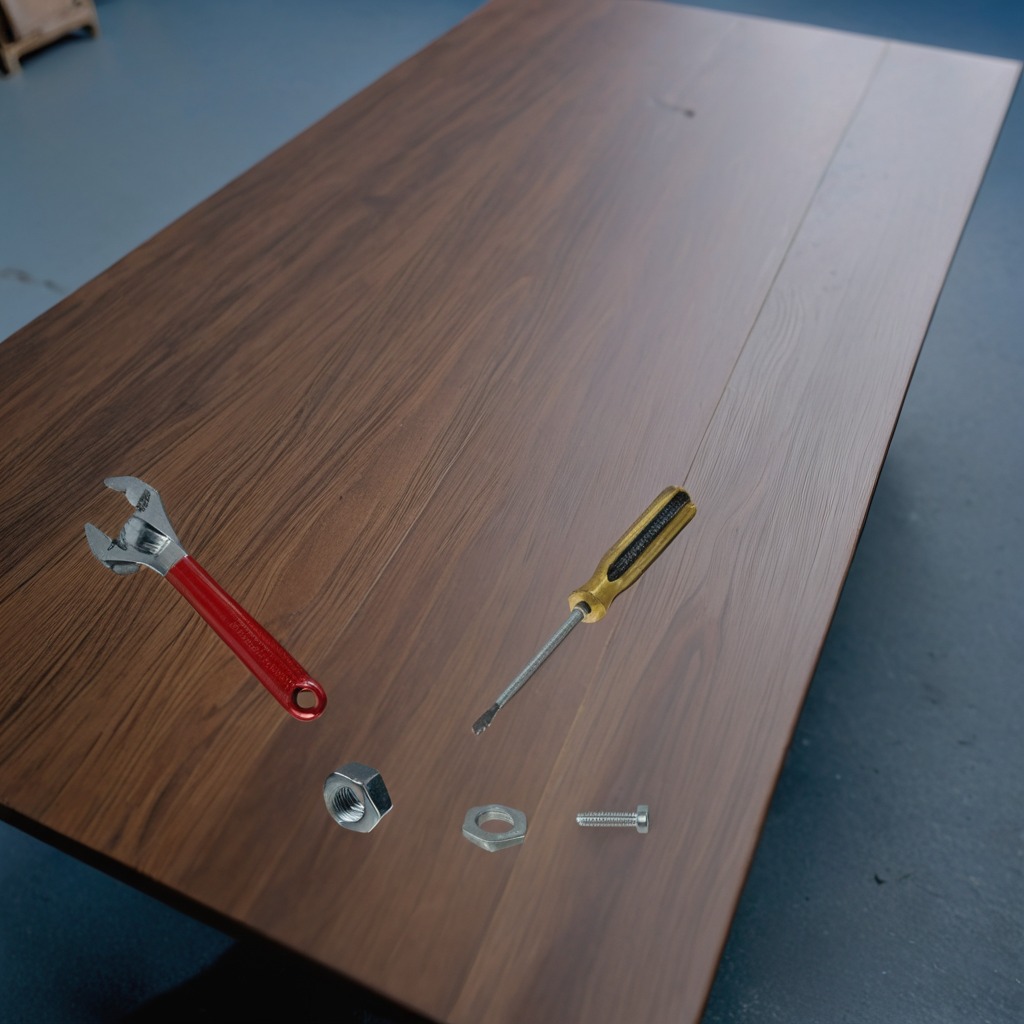
A metal washer, a metal machine screw, a screwdriver, a metal nut, and a wrench are lying on the old table.